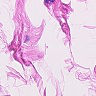
Metastatic tissue present: no